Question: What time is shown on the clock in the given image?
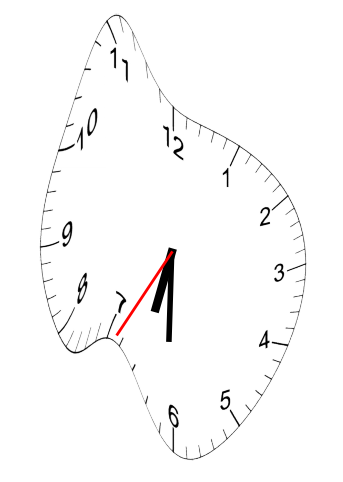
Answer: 06:30:35